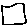
Label: square